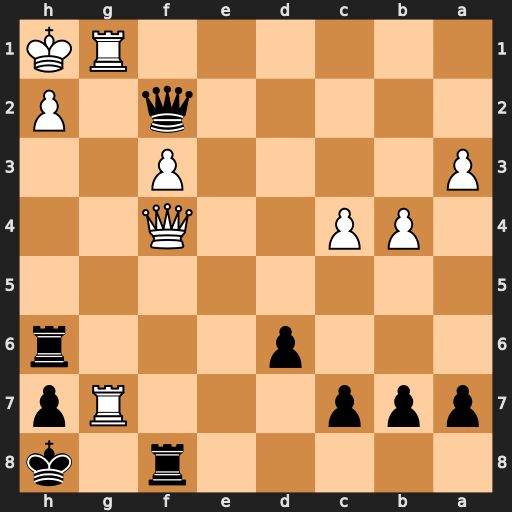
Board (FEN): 5r1k/ppp3Rp/3p3r/8/1PP2Q2/P4P2/5q1P/6RK
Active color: b
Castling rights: -
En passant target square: -
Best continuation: Qxg1+ Kxg1 Rxf4